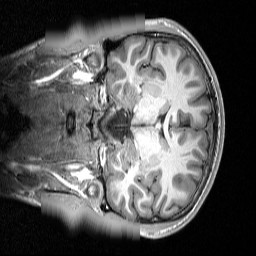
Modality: T1w
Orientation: coronal